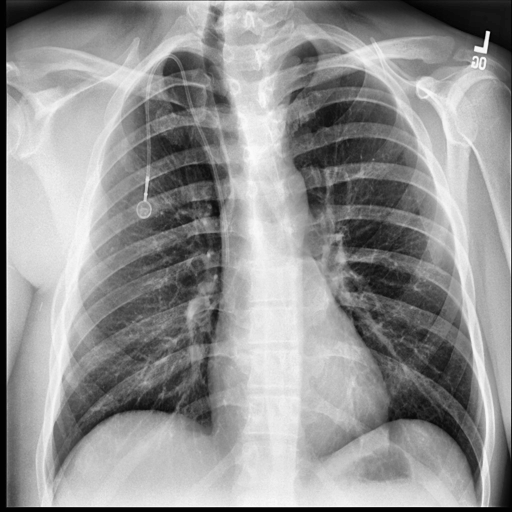
Finding: NORMAL